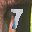
Label: 7